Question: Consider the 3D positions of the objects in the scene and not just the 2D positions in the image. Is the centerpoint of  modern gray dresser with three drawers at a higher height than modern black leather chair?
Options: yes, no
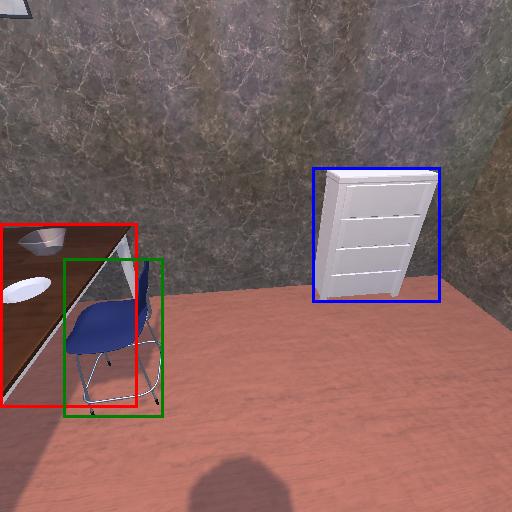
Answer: yes